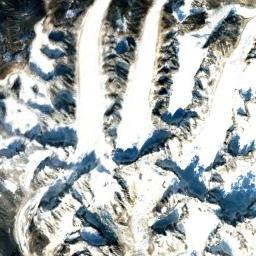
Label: snowberg